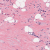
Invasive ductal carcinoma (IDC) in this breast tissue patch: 0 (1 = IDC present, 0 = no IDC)